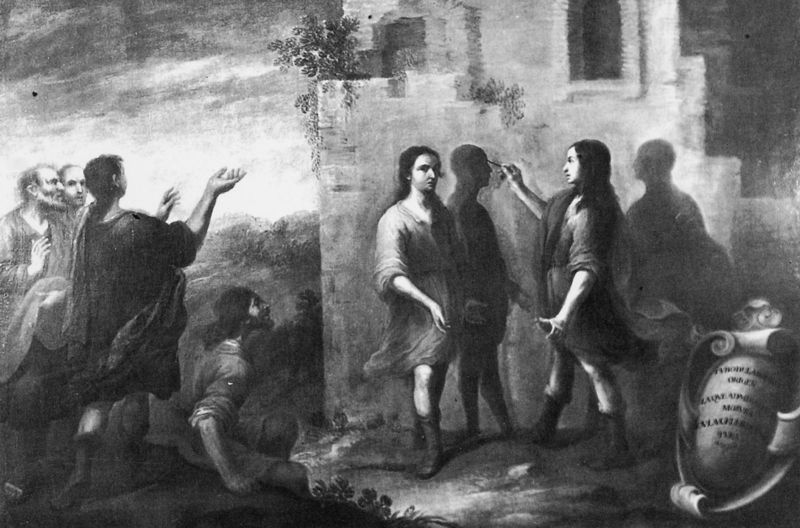
Titel: Der Ursprung der Malerei
Künstler: Bartolomé Esteban Murillo
Institution: Bukarest, Muzeul National da Artâ
Schlagwörter: dunkel, himmel, schatten, weiß, wolken, frauen, landschaft, menschen, bewegung, fenster, hell, männer, schwarz, zeichnung, blüten, gebäude, haus, bart, wand, arme, lang, gesten, haare, pflanzen, beine, schrift, mauer, tafel, künstler, stiefel, malen, pinsel, wappen, heilige